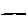
Label: line